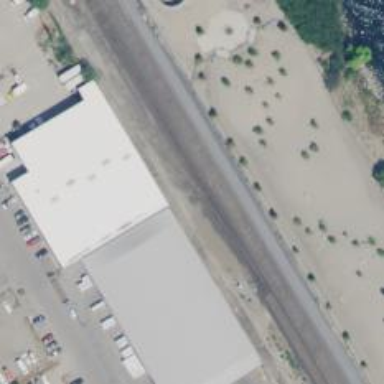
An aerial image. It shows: Railway siding for service.